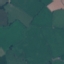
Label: Pasture